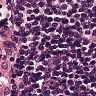
Metastatic tissue present: no